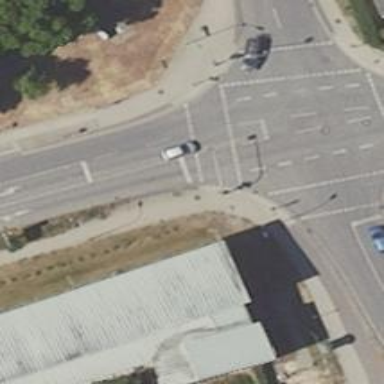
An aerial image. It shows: Cycleway with asphalt surface. There is crossing with traffic signals for cyclists.